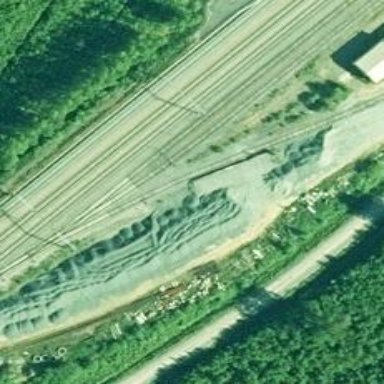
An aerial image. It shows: Wedge used for railway derailment.